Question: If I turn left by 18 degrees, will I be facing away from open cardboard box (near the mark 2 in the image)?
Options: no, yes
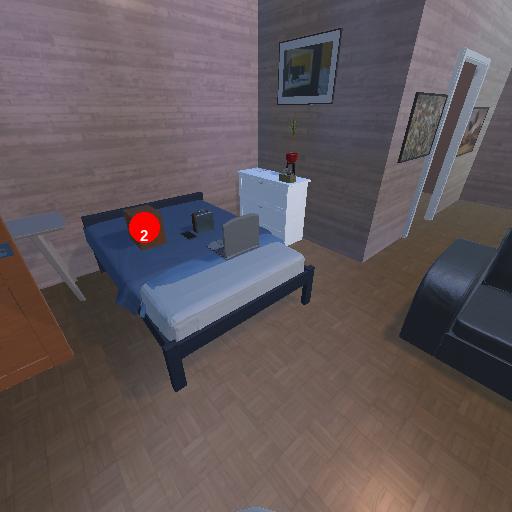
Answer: no